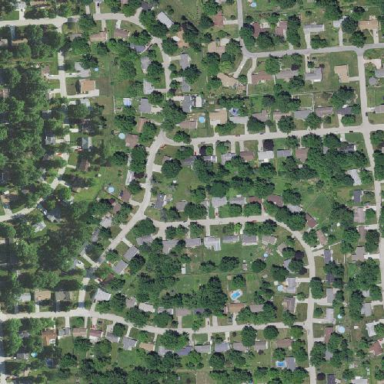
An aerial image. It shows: Residential neighbourhood.